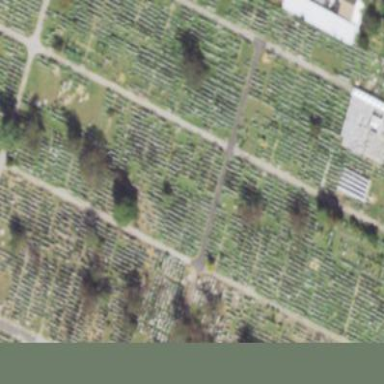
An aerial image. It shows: Sector within cemetery.